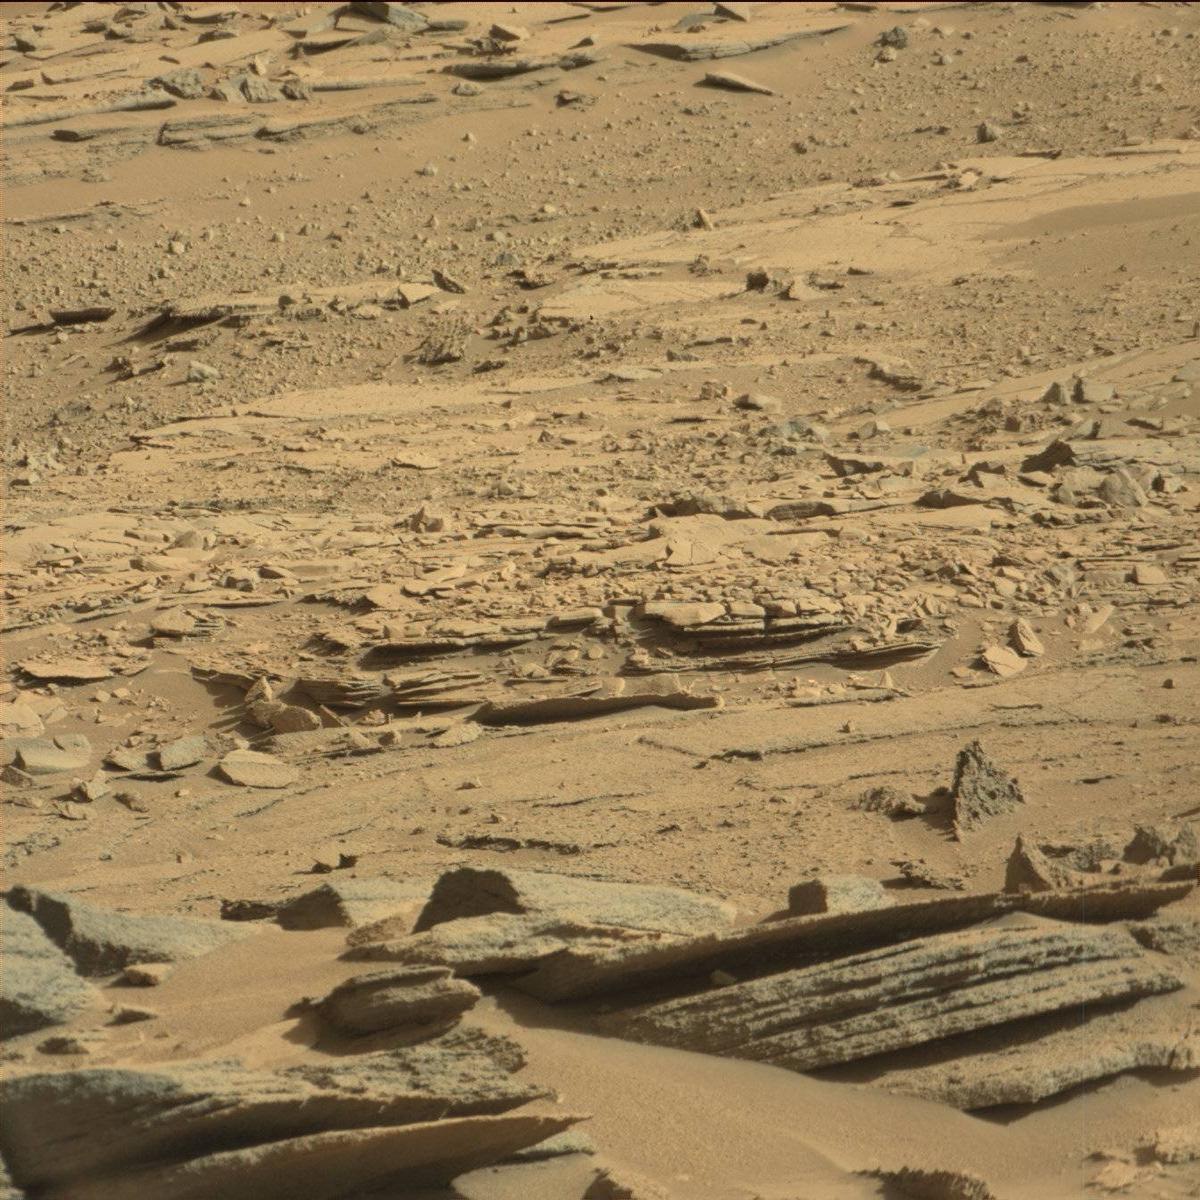
Terrain classes present: Bedrock, Sand / Soil